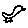
Label: bird